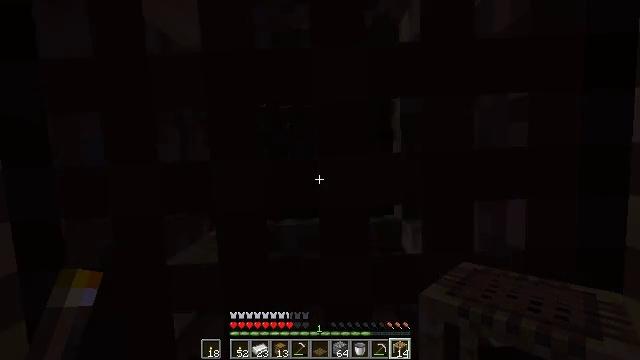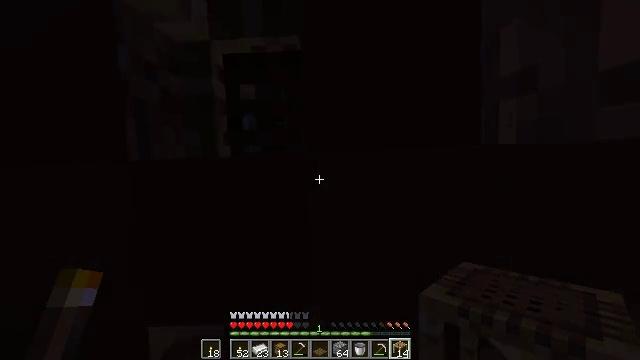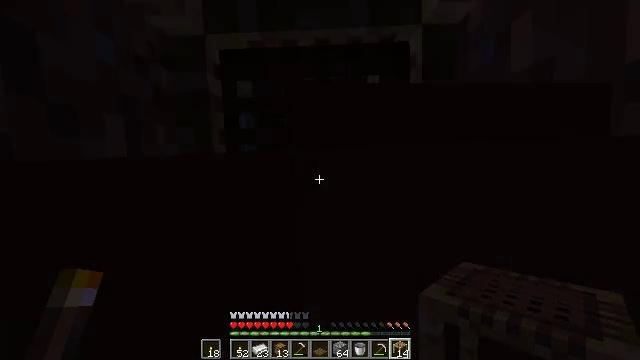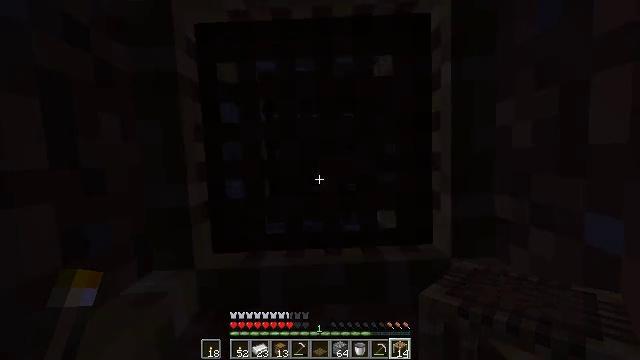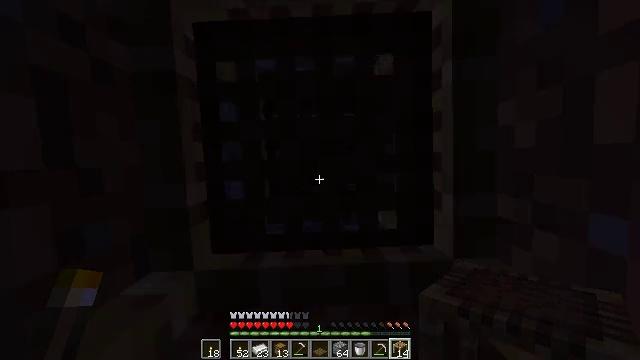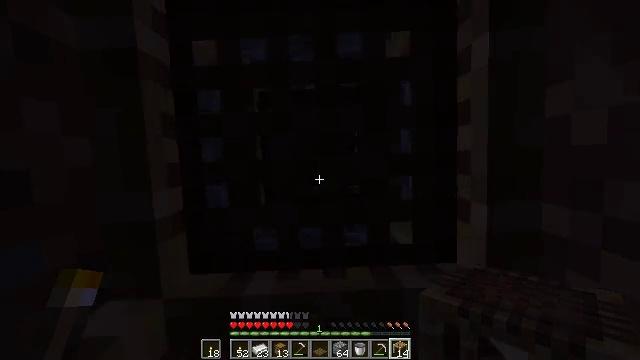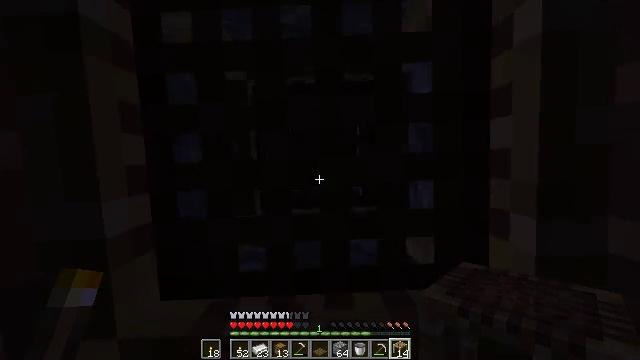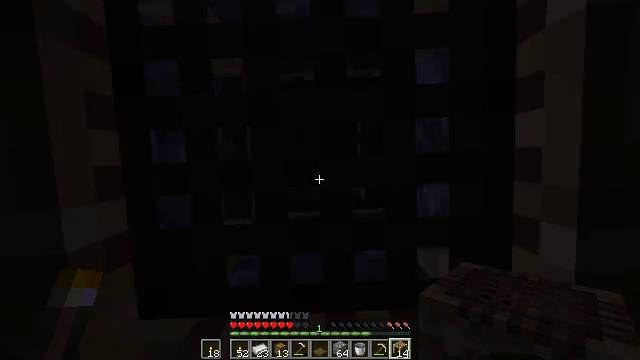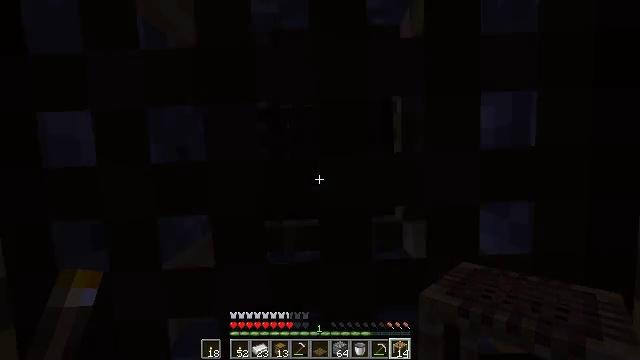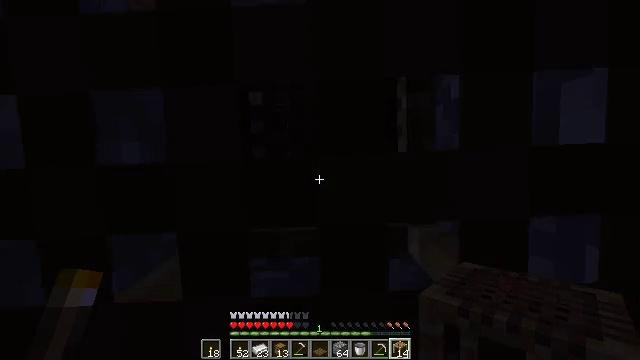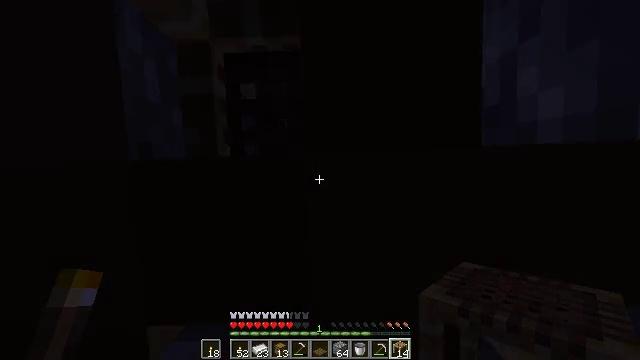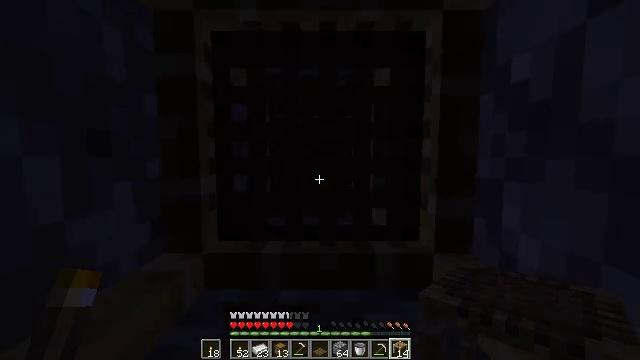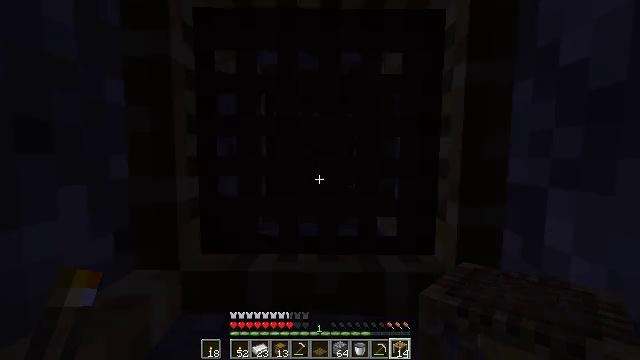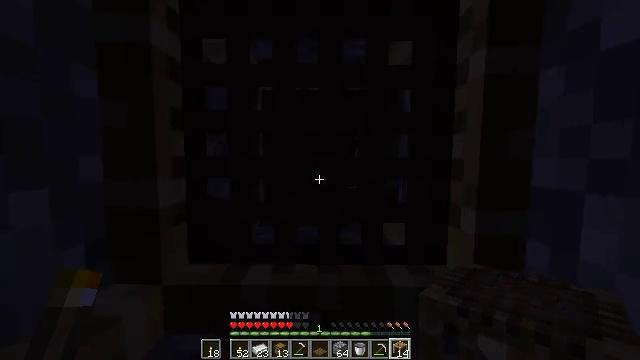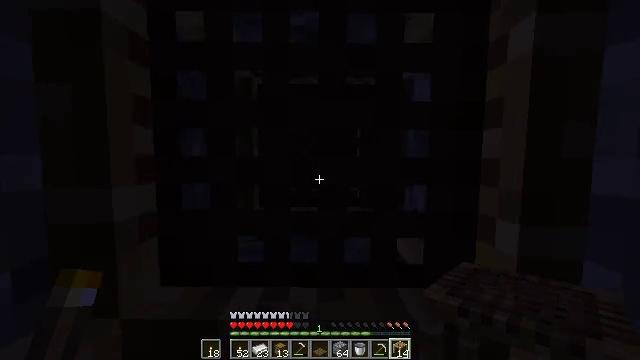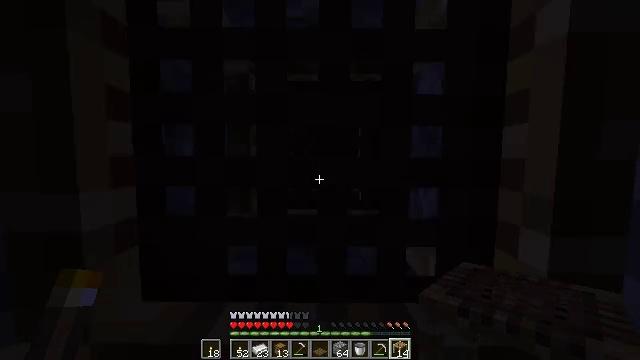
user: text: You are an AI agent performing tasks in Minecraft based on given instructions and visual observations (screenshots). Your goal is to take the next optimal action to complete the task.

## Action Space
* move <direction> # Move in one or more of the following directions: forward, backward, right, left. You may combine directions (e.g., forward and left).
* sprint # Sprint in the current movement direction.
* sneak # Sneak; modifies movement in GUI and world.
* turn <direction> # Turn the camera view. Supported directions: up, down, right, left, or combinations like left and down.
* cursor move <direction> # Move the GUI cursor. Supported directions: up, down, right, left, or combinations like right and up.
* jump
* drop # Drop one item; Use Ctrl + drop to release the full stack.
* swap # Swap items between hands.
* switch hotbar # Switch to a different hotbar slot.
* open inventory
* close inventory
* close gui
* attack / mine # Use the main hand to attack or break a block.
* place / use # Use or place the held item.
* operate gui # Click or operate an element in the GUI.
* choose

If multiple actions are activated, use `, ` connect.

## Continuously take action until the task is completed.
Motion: motion action
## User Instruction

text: Dismantle the scaffolding.
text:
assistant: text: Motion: jump
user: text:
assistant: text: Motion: jump
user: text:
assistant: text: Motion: jump
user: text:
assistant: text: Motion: jump
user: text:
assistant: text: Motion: jump
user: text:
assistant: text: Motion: jump
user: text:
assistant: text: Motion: jump
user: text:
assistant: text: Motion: jump
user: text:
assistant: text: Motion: jump
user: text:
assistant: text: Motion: jump
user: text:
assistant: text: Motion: turn right, jump
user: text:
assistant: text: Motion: jump
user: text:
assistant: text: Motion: jump
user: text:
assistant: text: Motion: jump
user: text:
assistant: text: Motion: jump
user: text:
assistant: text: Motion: jump
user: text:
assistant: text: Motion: jump
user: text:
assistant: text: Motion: jump
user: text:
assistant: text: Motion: jump
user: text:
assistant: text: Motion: jump
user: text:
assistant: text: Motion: jump
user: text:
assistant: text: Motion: jump
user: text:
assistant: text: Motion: jump
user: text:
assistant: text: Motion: jump
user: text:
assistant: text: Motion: jump
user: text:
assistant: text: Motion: jump
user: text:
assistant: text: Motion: jump
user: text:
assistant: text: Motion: jump
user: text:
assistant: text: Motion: jump
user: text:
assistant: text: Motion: jump